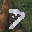
Label: 7